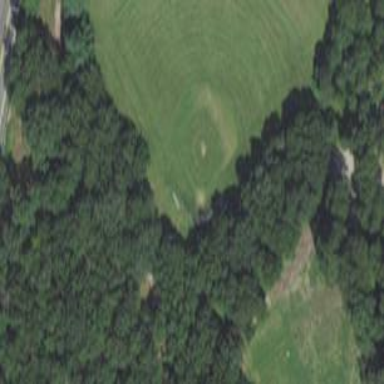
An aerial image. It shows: Baseball pitch for leisure land.